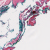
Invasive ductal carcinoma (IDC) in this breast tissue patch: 0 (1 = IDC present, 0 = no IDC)